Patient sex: F
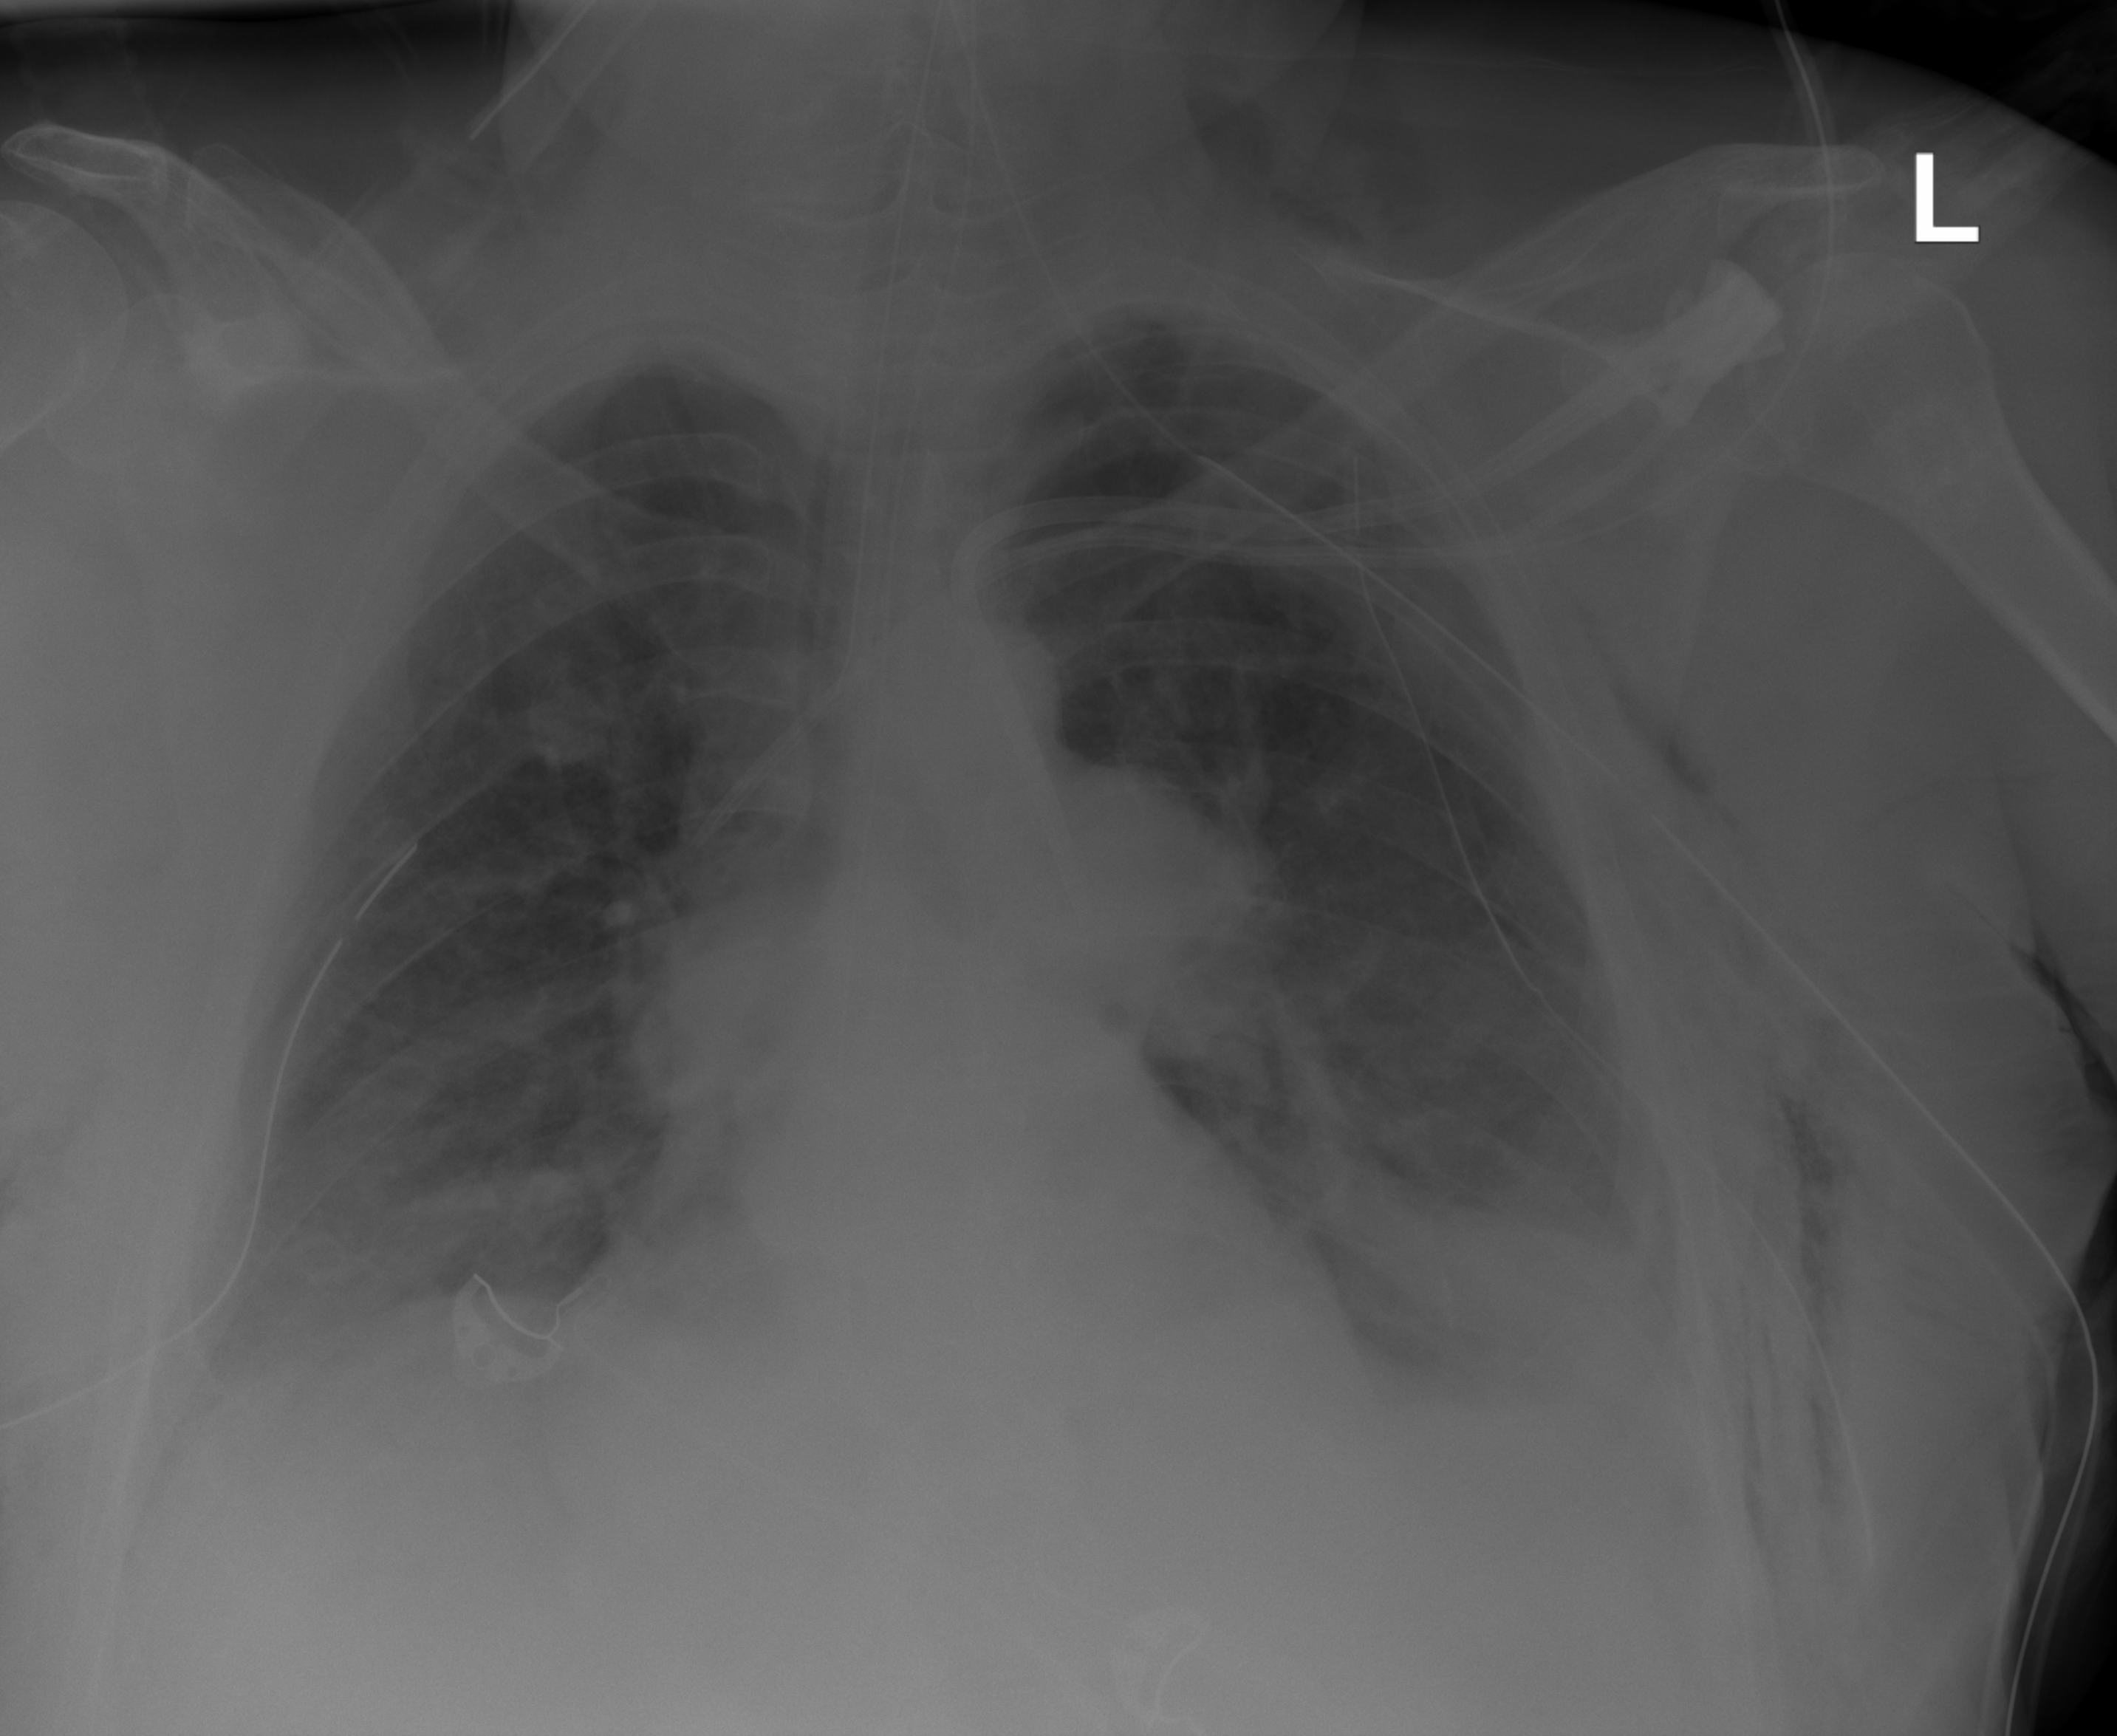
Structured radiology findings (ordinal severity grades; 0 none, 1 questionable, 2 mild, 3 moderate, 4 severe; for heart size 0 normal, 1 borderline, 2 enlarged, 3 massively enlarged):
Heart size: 0
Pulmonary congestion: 0
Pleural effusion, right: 1
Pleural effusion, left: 2
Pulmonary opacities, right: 1
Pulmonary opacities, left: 0
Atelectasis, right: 2
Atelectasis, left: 2